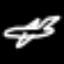
Label: airplane